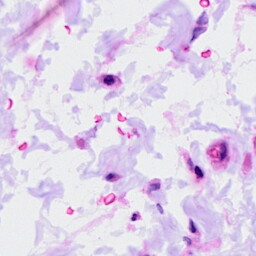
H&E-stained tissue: Ovarian